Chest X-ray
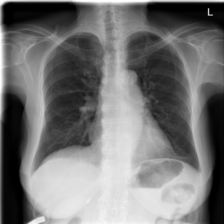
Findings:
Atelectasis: negative
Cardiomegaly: negative
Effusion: negative
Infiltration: negative
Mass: negative
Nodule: negative
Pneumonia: negative
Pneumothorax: negative
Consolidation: negative
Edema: negative
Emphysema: negative
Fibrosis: negative
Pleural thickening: negative
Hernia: negative